Aerial crown-view tile of a tropical tree (Barro Colorado Island, Panama), acquired 20250414:
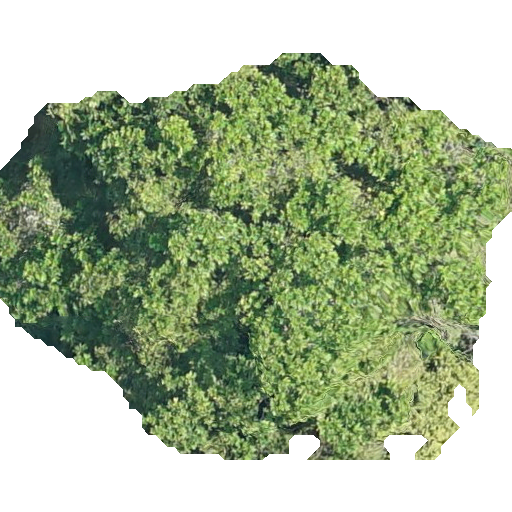
Species: Anacardium excelsum
GBIF accepted scientific name: Anacardium excelsum
Crown area: 237.779 m²